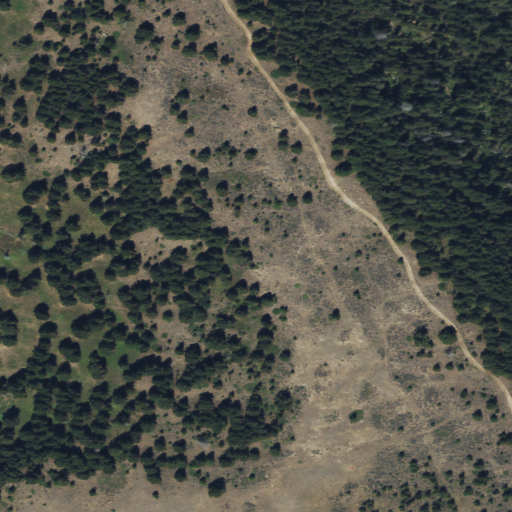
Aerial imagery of ridge(s) in Montana named Commissary Ridge containing evergreen forest and shrub